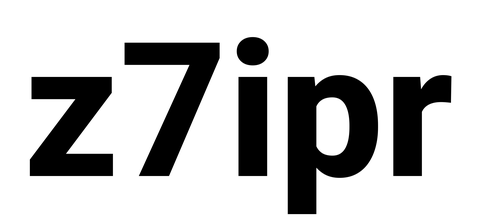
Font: Roboto_ExtraBold